Question: I'm starting playing with d3 and I want to achieve this result:

I've done this arc thing, but I don't know how to calculate position and rotation of triangle? This is my current code: (<URL>
'''
var width = 220,
height = 120;
var convertValue = function (value) {
return value * .75 * 2 * Math.PI;
}
var arc = d3.svg.arc()
.innerRadius(45)
.outerRadius(60)
.startAngle(0);
var svg = d3.select("body").append("svg")
.attr("width", width)
.attr("height", height)
.append("g")
.attr("transform", "translate(" + width / 2 + "," + height / 2 + ")")
var big_background = svg.append("path")
.datum({ endAngle: convertValue(1)})
.style("fill", "#f3f4f5")
.attr("d", arc);
var big_gain = svg.append("path")
.datum({ endAngle: convertValue(.75) })
.style("fill", "orange")
.attr("d", arc);
// HELP with this thing!!!
var triangle = svg.append('path')
.style("fill", "orange")
.attr('d', 'M 0 0 l 4 4 l -8 0 z')
'''
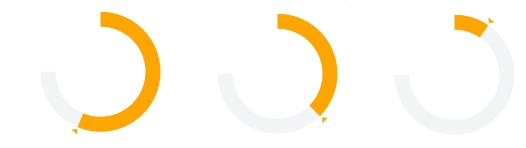
Answer: You need to set the 'transform' attribute accordingly:
'''
.attr("transform",
"translate(" + Math.cos(convertValue(.127)-Math.PI/2)*70 + "," +
Math.sin(convertValue(.127)-Math.PI/2)*70 + ")" +
"rotate(" + ((convertValue(.127)*180/Math.PI)+180) + ")")
'''
It becomes a bit easier if you draw the triangle the other way round. Updated jsfiddle <URL>.